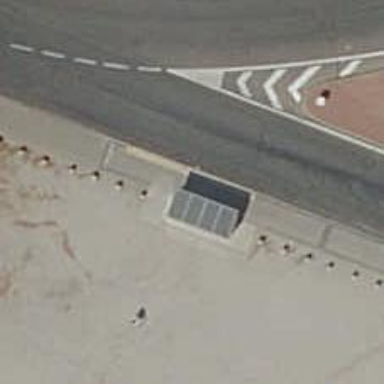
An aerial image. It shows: Bus stop with platform for public transport.